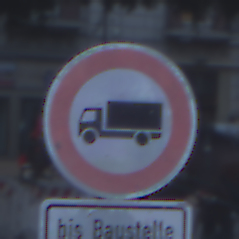
Verkehrszeichen: VerbotFuerKraftfahrzeugeUeberDreiKommaFuenfTonnen
Zusatzzeichen unten: SonstigeFahrzeugePersonengruppenFrei2
Umgebung: Outdoor, Urban
Tageszeit: SunriseSunset
Wetter: PartlyCloudy
Licht: Natural
Jahreszeit: NotSpecified
Kontrast: LowContrast